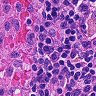
Metastatic tissue present: no